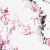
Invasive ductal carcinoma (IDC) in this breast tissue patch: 0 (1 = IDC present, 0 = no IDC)